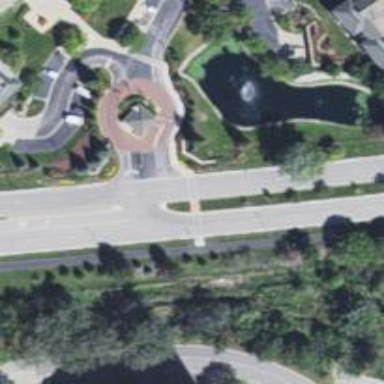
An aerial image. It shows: Circular junction on residential road.